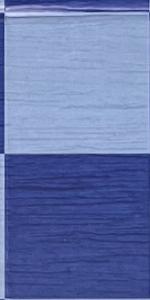
Label: Empty